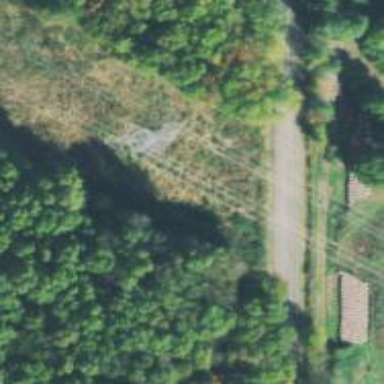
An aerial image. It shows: Lattice structure tower used for power transmission.